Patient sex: M
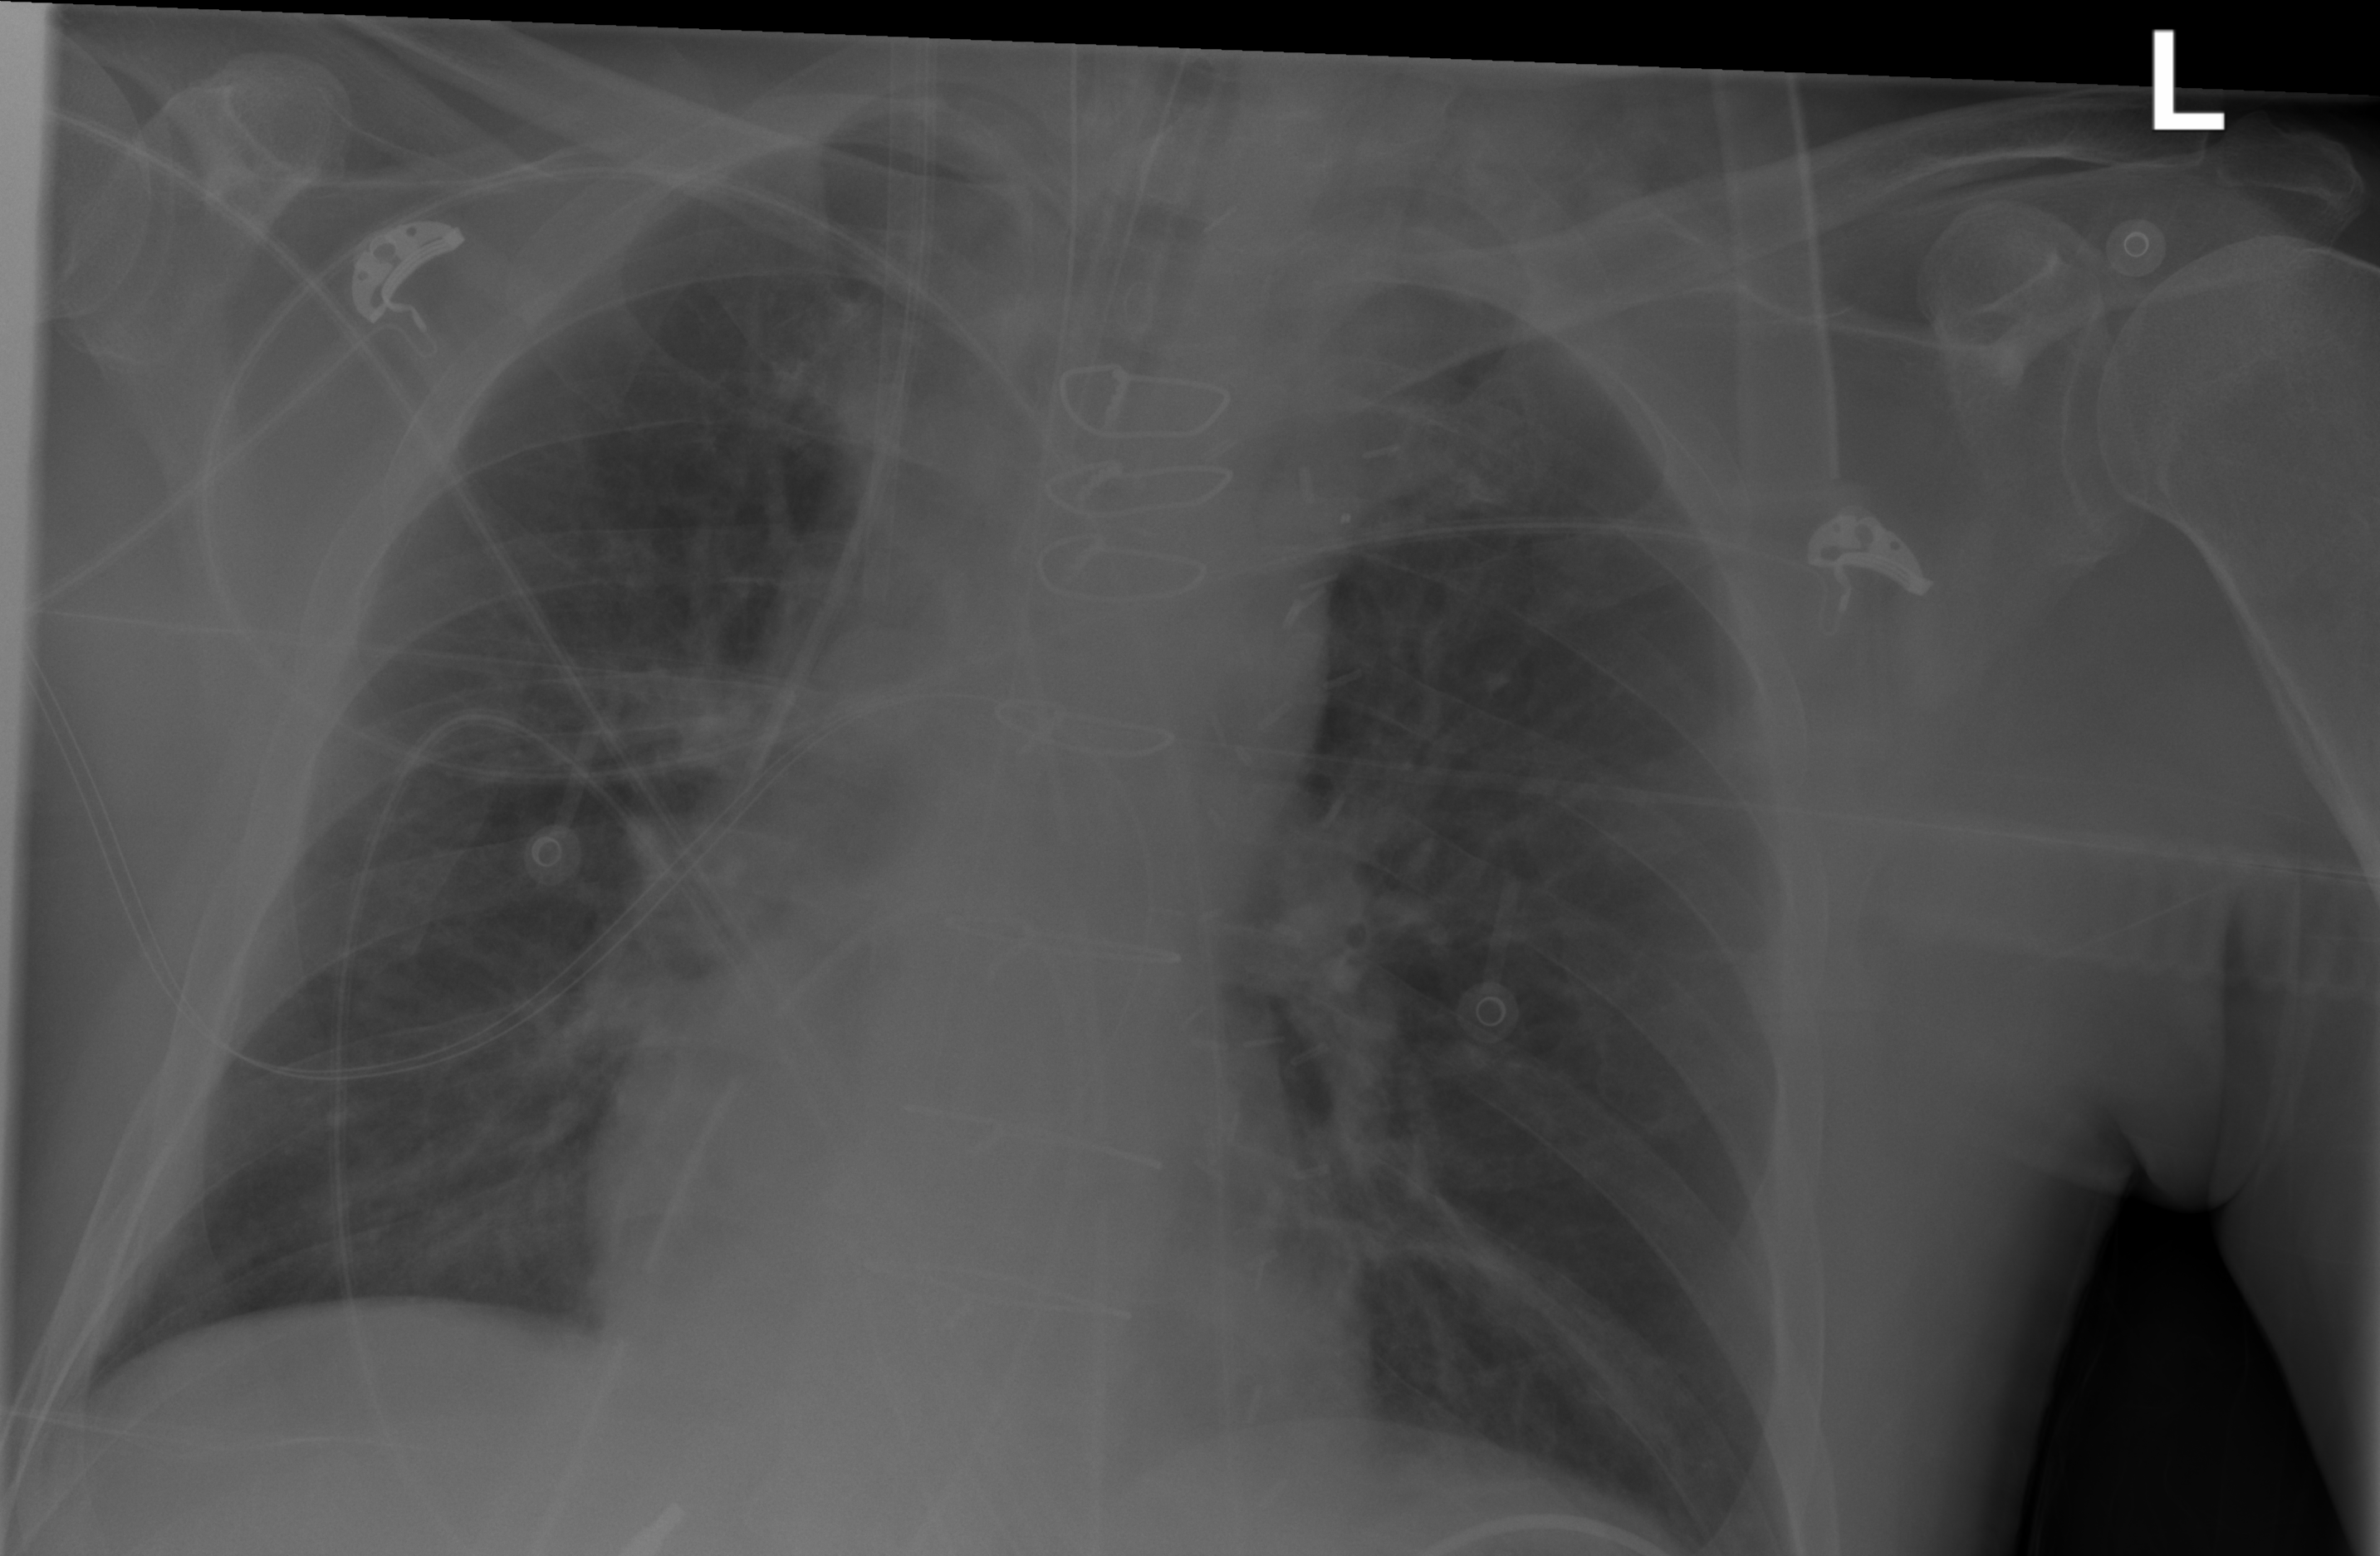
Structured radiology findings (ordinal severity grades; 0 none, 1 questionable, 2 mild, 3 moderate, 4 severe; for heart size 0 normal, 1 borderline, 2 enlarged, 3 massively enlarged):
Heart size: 0
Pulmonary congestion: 2
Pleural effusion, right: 0
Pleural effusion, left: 0
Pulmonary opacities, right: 2
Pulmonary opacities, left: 2
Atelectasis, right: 2
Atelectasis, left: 0